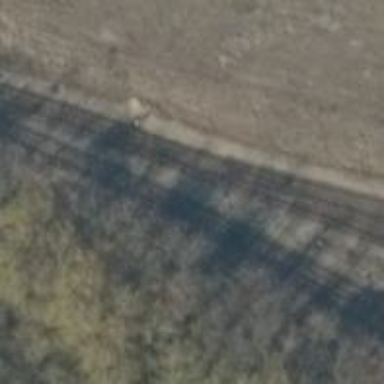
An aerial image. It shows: Railway switch.